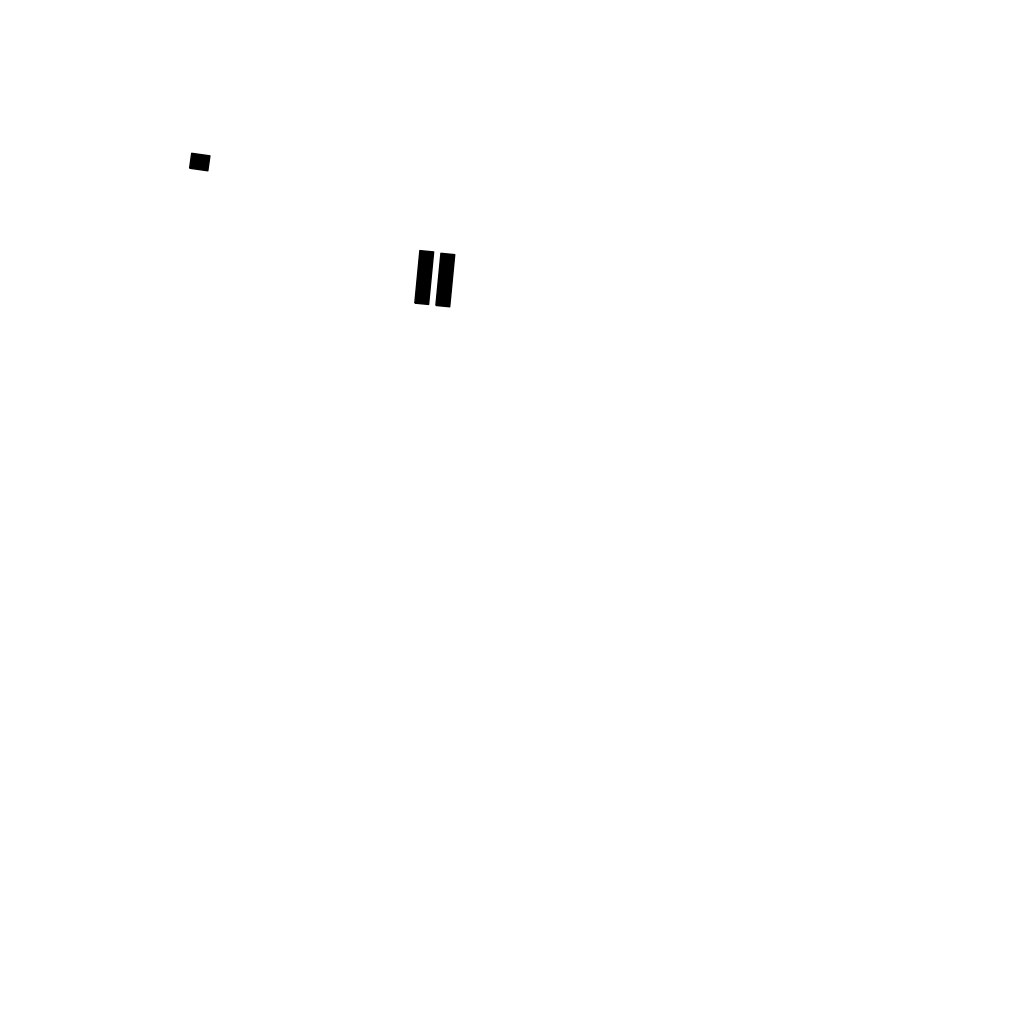
Tags: overhead vector_map, agriculture, individual_rise, low_rise, density_1, Building, 1.0 km²